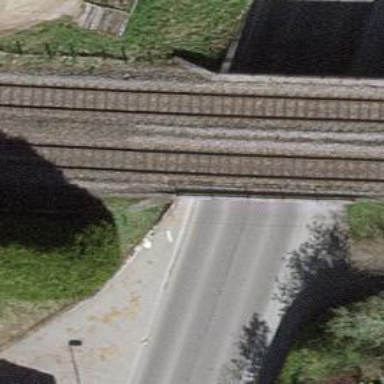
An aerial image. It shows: Single-track railway bridge with electrified contact line.